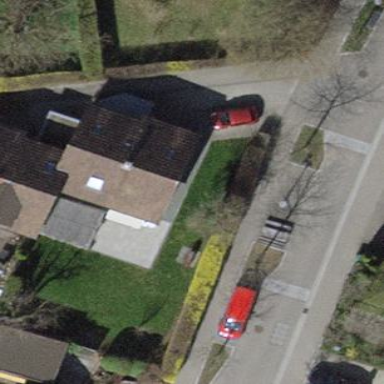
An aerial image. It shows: Detached building.